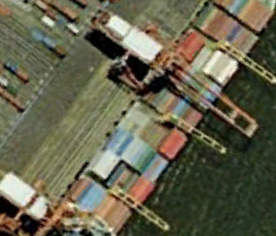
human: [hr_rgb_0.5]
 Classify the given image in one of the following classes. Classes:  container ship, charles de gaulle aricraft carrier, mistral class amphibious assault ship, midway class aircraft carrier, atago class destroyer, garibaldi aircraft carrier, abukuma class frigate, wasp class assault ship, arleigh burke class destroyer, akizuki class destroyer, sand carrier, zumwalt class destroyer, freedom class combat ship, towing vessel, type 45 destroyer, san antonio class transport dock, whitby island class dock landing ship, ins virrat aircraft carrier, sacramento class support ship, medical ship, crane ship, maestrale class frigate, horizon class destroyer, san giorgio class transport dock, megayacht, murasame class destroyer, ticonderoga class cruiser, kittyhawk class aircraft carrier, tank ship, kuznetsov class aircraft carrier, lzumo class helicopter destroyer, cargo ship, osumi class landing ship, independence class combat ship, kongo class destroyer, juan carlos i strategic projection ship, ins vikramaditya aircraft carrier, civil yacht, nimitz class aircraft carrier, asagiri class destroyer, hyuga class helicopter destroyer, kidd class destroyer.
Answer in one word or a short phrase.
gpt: Container ship